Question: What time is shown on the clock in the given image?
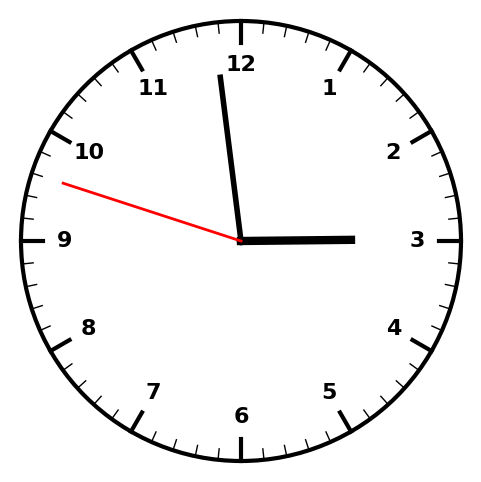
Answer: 02:58:48